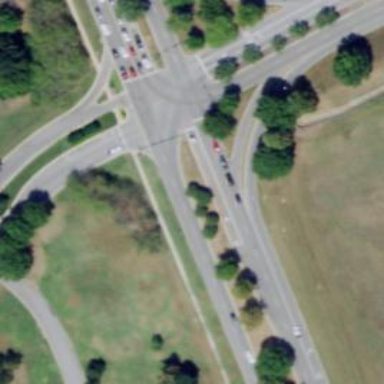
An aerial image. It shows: Secondary link road.